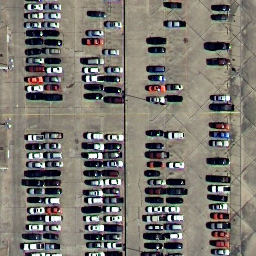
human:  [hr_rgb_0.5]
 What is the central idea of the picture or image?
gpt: parking lot